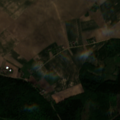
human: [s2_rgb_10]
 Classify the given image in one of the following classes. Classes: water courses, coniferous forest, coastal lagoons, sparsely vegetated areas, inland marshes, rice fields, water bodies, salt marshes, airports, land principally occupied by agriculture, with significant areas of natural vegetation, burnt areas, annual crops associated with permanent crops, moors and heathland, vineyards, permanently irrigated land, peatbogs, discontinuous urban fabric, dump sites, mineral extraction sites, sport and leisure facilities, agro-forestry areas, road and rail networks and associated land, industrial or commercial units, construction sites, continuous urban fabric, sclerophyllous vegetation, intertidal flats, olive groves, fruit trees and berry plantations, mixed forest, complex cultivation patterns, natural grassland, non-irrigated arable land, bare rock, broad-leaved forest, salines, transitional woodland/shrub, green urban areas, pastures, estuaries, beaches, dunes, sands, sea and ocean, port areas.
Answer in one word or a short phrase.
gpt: non-irrigated arable land, complex cultivation patterns, broad-leaved forest, mixed forest